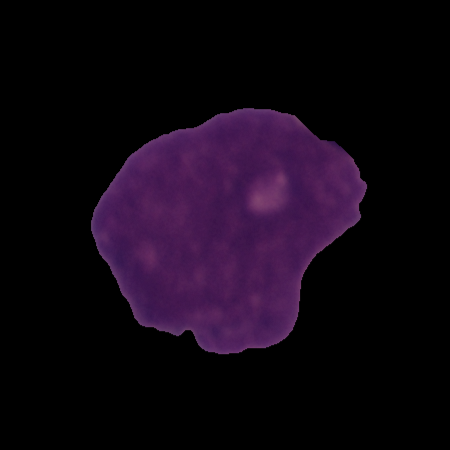
Label: cancer